Field crop: maize
Growth stage: 2
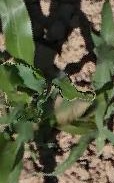
Species: maize